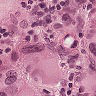
Metastatic tissue present: yes